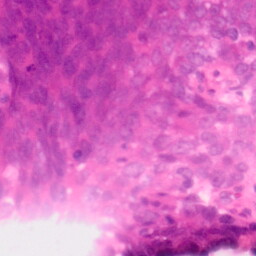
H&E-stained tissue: Colon